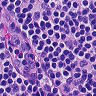
Metastatic tissue present: no